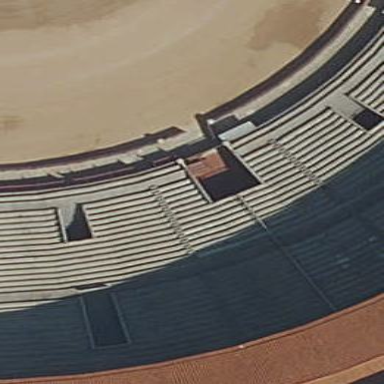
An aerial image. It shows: Bleachers on concrete skillion roof.